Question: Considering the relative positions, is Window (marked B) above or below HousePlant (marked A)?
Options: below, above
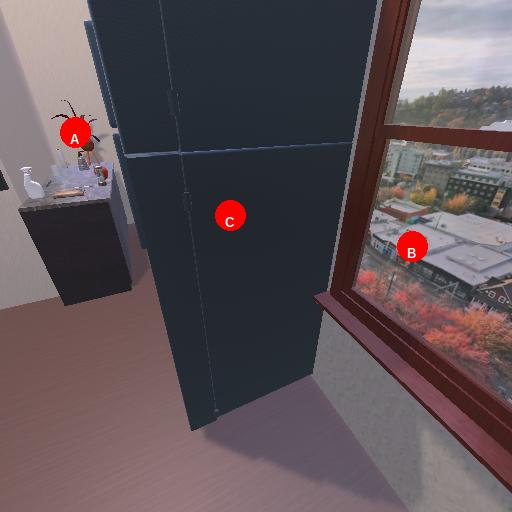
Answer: below